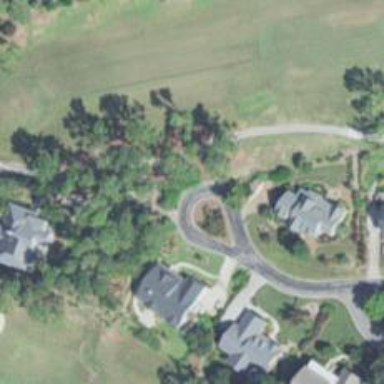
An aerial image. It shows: Turning loop on the road.